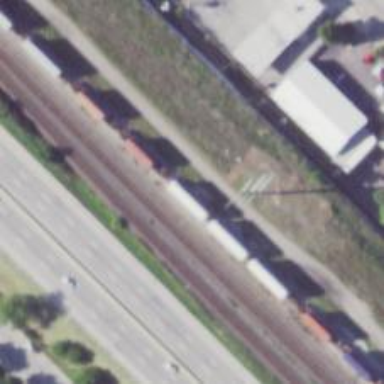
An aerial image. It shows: Railway siding for service.